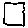
Label: square